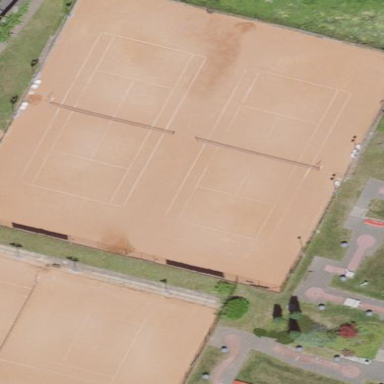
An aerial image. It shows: Tennis court on pitch designated for leisure land.